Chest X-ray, PA view. Patient: 57 years old, sex M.
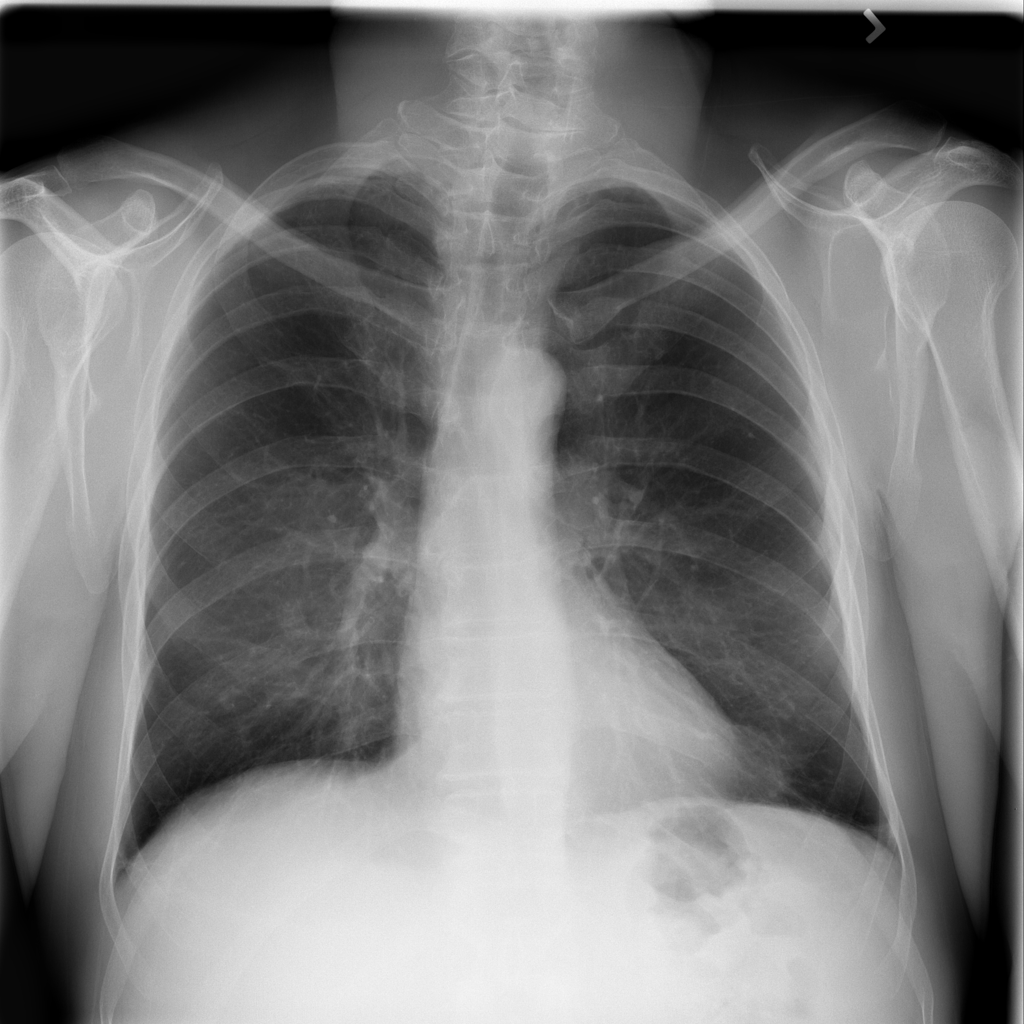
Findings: No Finding